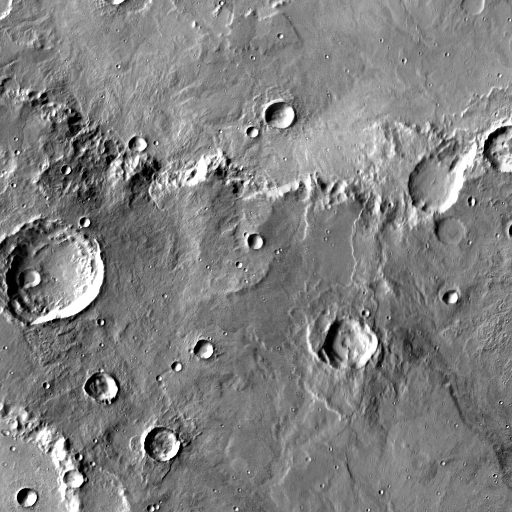
Crater classes present: Background, Other, Layered, Buried